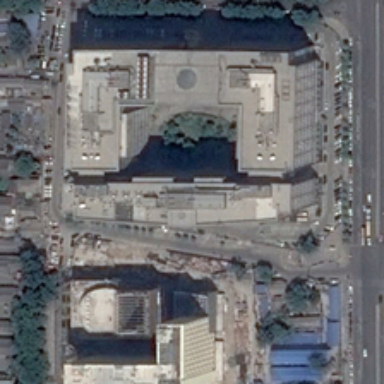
Some buildings and some green trees are in a commercial area .